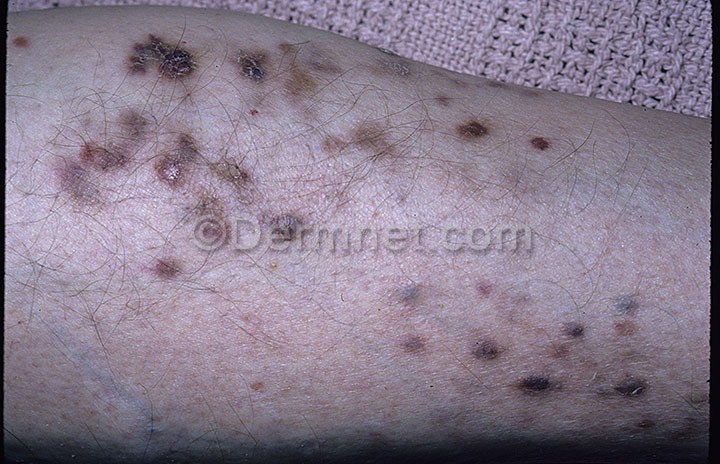
Disease: Vascular Tumors